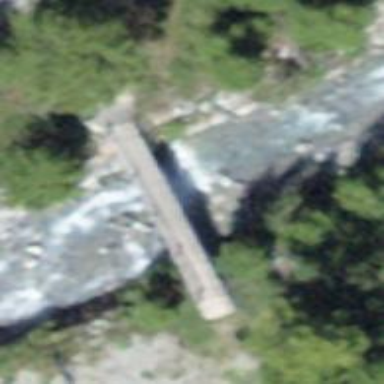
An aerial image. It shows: Footway bridge with unpaved surface.